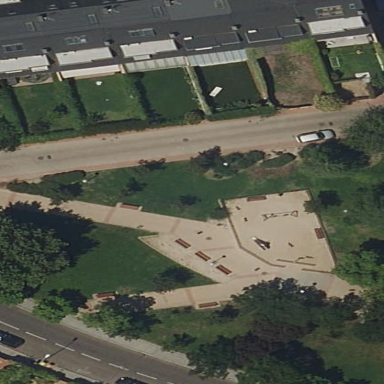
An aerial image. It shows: Lovely park for leisure and relaxation.